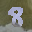
Label: 8